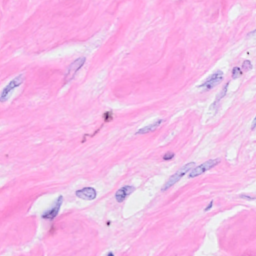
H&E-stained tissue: Breast